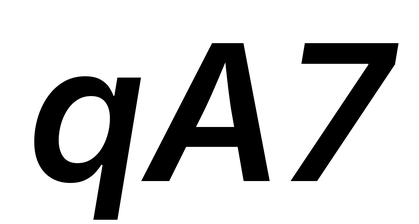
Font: Inter-Italic_SemiBold_Italic